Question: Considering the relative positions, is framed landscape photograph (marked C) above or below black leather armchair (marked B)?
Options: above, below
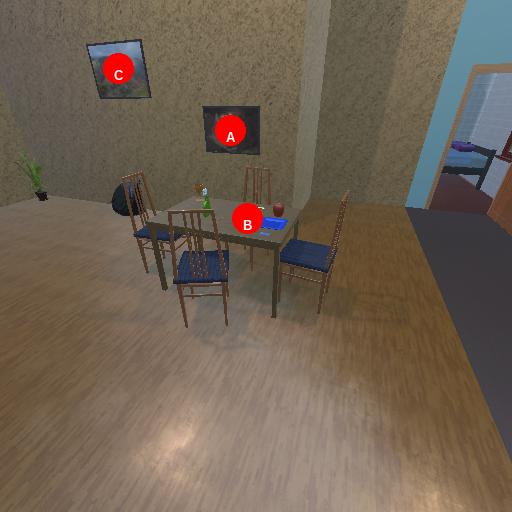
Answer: above